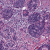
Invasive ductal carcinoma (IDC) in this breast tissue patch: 0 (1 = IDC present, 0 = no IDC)